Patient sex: F
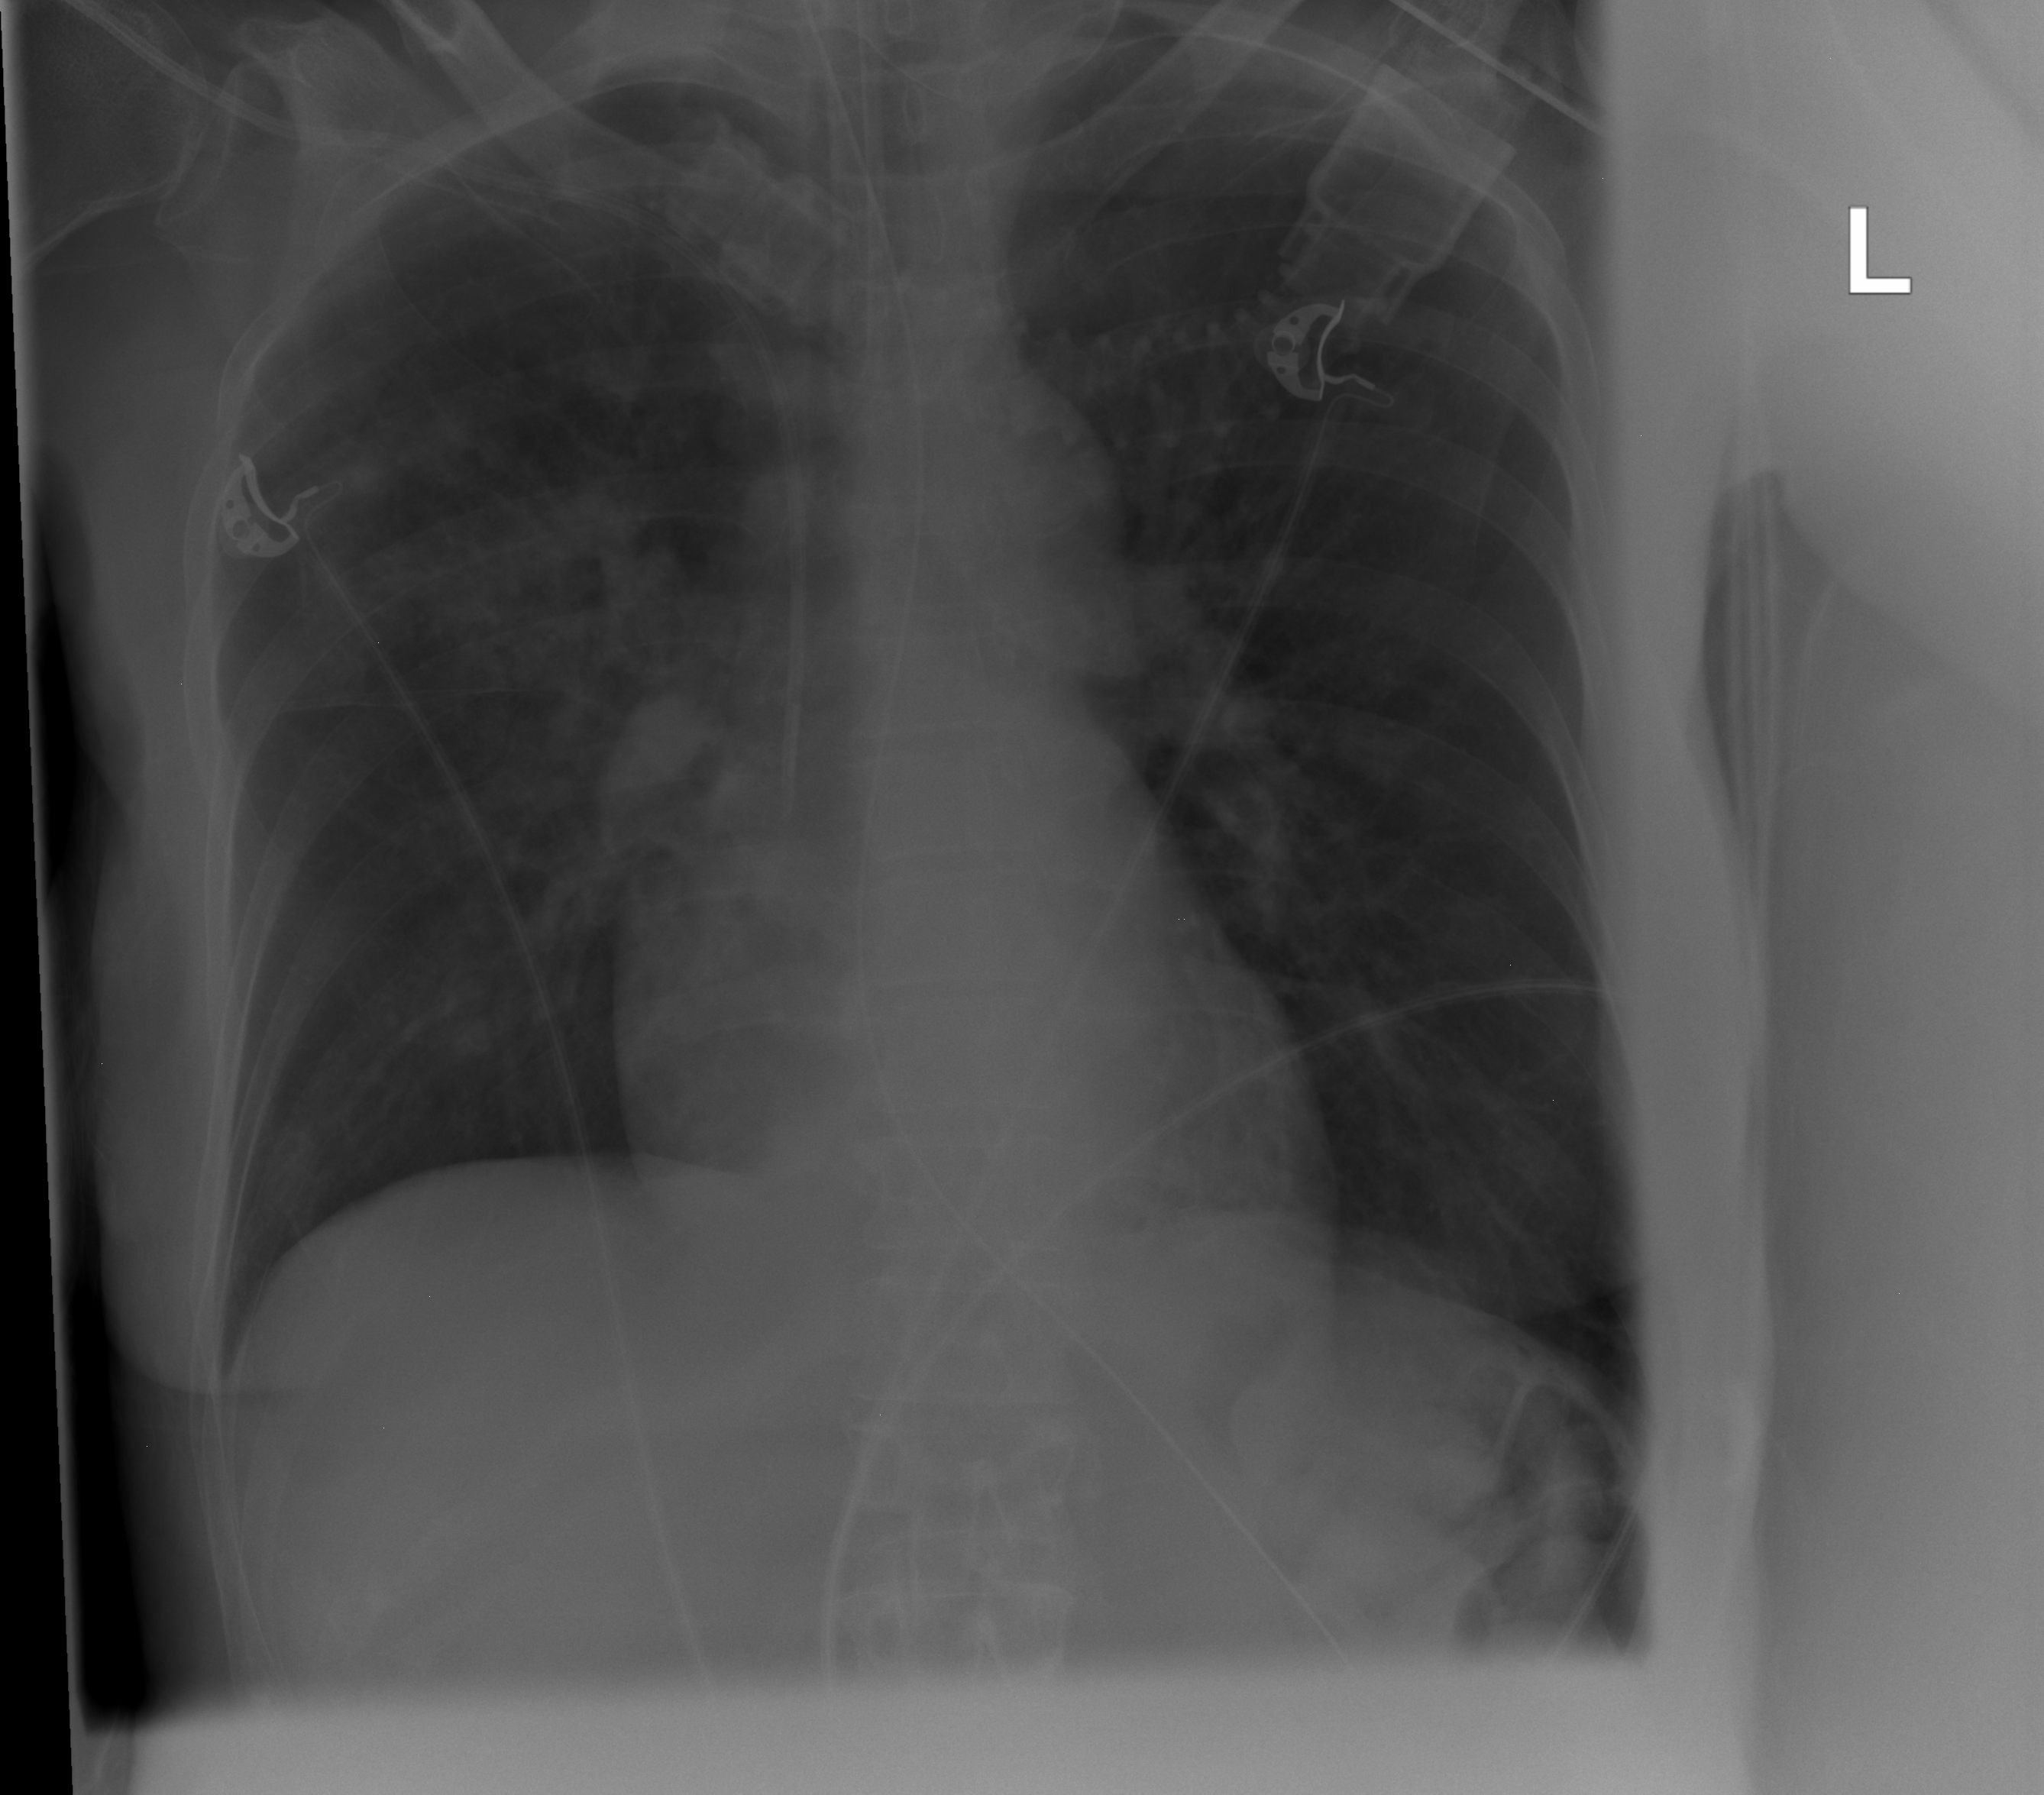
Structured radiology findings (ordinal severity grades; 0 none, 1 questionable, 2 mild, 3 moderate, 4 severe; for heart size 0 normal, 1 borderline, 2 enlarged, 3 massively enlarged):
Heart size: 0
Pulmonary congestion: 0
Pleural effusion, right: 0
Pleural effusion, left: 0
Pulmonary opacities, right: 2
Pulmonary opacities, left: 0
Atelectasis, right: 0
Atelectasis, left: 0